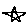
Label: star